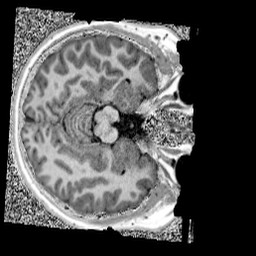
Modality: UNIT1
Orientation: axial
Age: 13
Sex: male
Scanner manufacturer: siemens
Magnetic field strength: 3 T
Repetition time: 4 s
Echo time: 0.00299 s